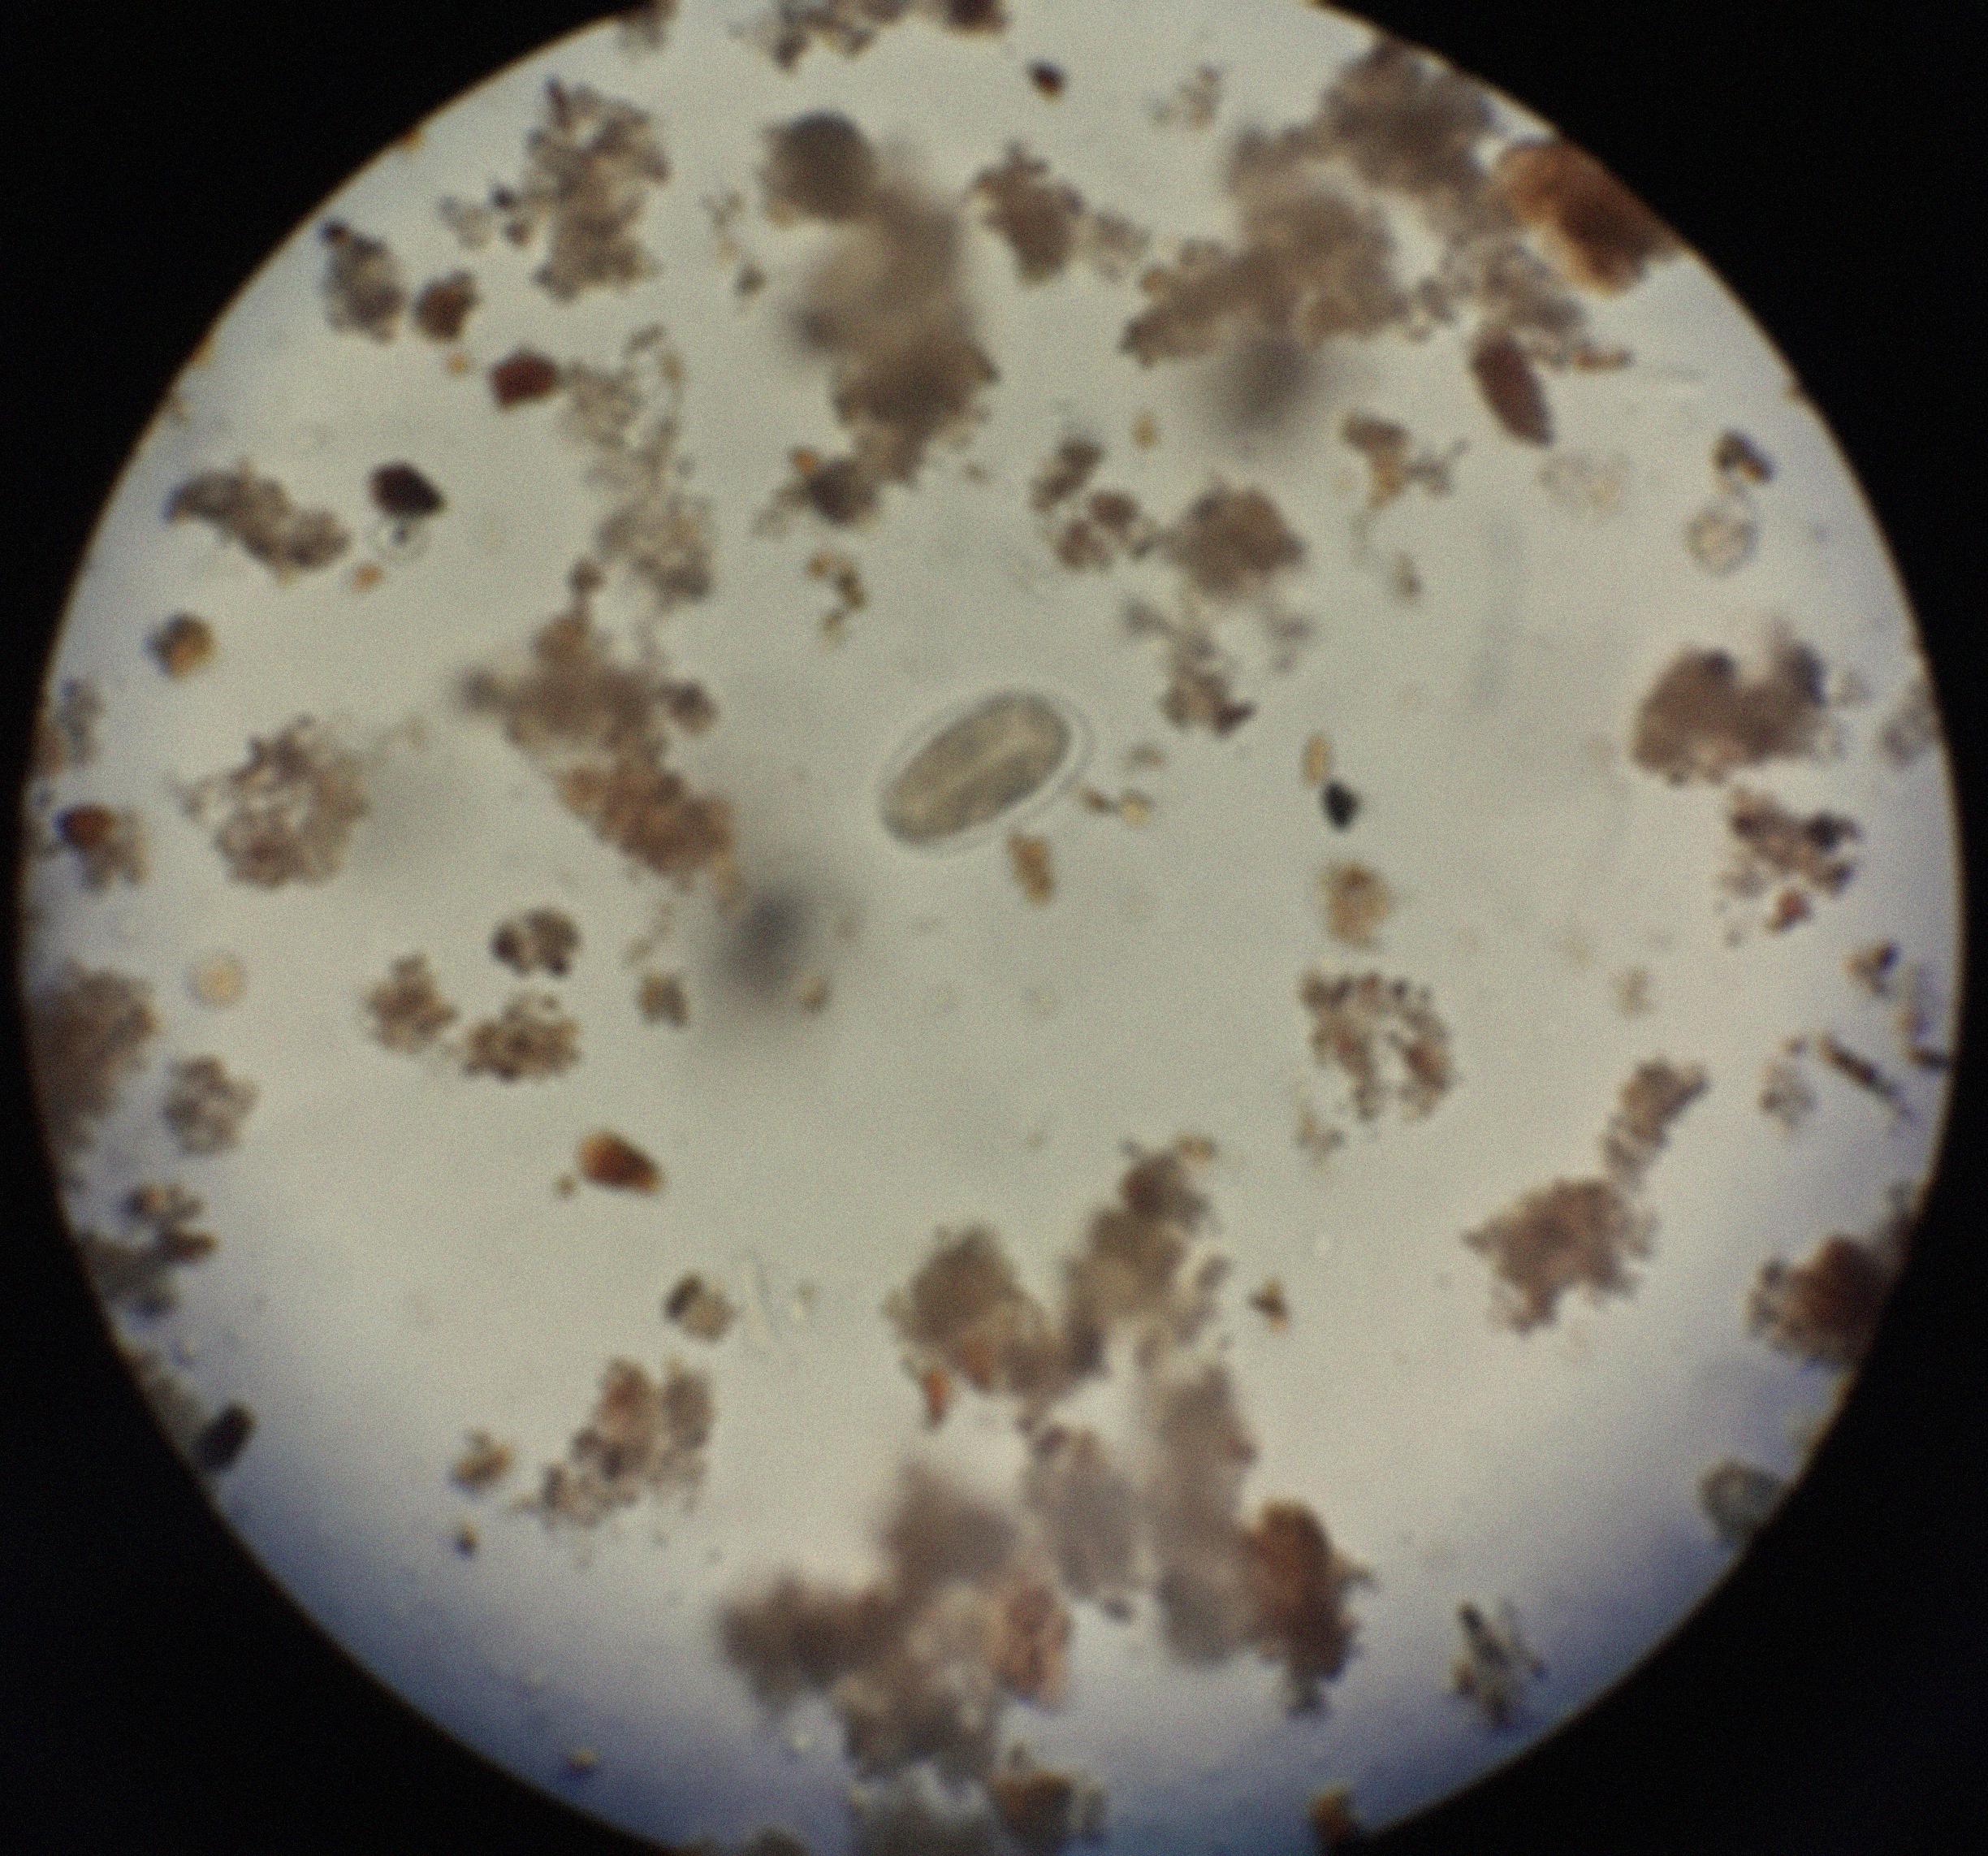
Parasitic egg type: Hookworm egg